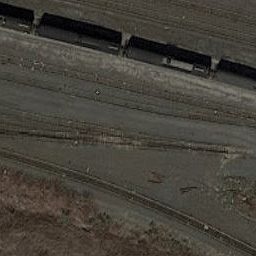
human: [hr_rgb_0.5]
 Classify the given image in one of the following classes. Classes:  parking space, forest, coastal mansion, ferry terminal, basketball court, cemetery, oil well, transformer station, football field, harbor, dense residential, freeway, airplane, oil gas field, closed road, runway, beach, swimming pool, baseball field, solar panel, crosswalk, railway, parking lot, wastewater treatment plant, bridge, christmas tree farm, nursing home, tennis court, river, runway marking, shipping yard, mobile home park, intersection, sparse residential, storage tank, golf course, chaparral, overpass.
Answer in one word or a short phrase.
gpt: railway